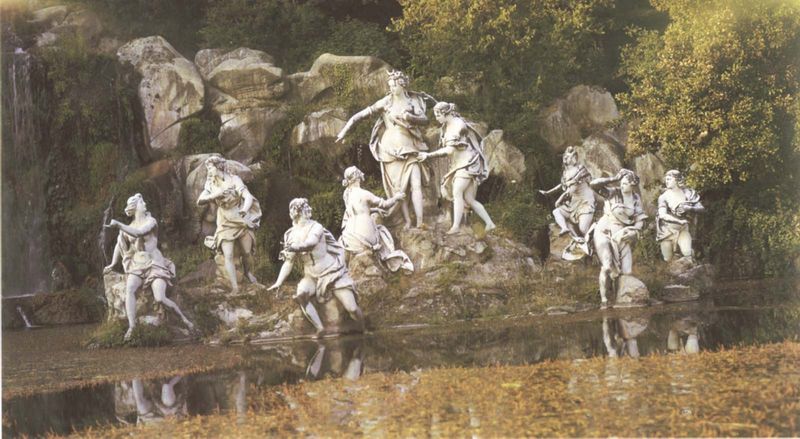
Titel: Diana-Brunnen
Künstler: Paolo Persico
Standort: Caserta, Park des Palazzo Reale (EU - I - Kampanien)
Schlagwörter: blätter, felsen, wasser, bäume, frauen, grün, menschen, sand, see, weiss, steine, bach, strauch, busch, wald, wasserfall, statue, figuren, kies, skulpturen